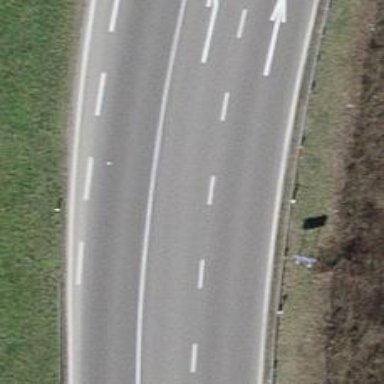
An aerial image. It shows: Asphalt motorroad with trunk classification.